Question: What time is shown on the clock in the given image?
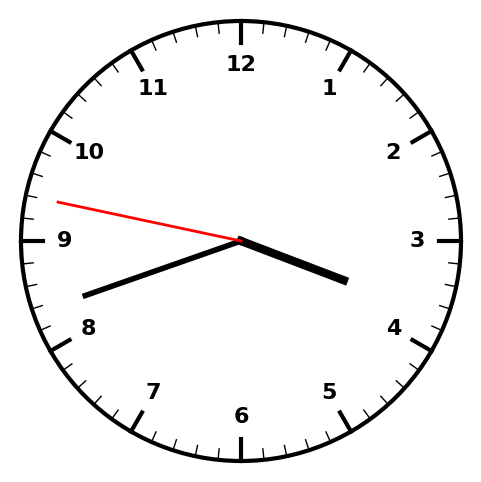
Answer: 03:41:47